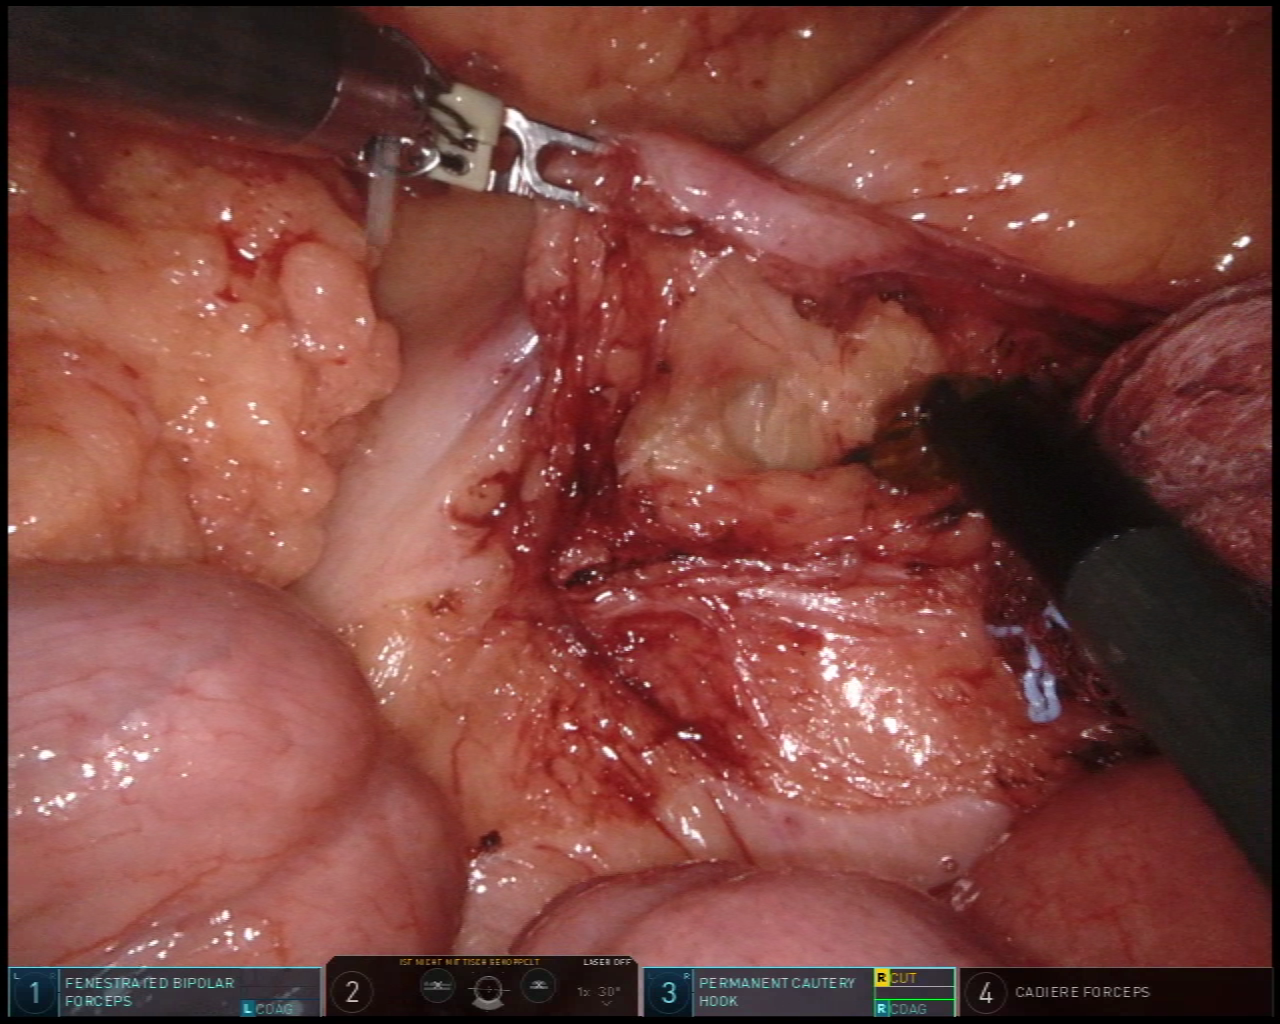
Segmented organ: small_intestine
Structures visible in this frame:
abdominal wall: no
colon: no
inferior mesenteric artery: yes
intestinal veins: no
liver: no
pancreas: no
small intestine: yes
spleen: no
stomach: no
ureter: no
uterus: no
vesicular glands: no